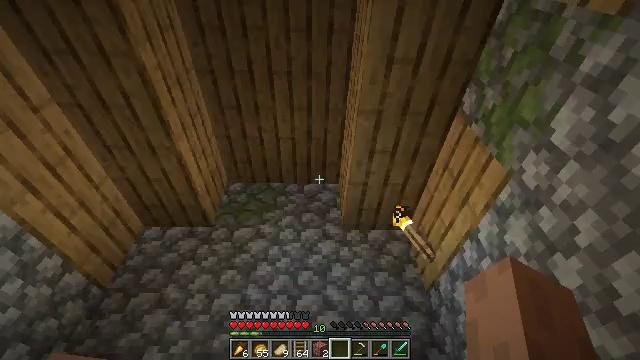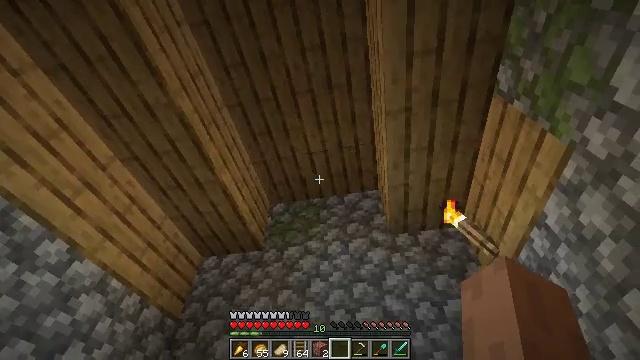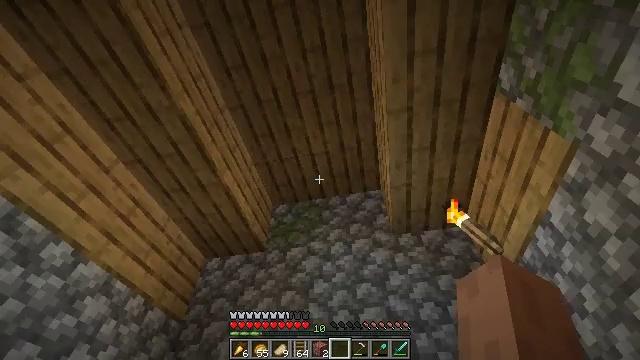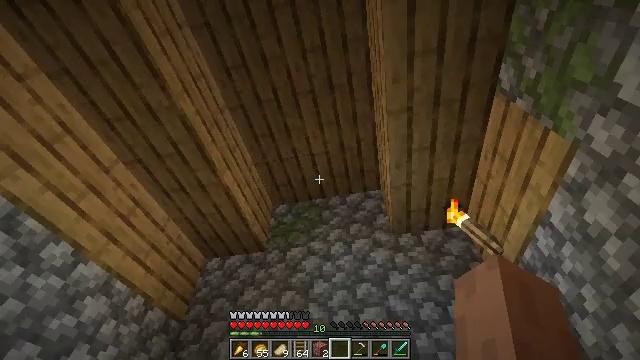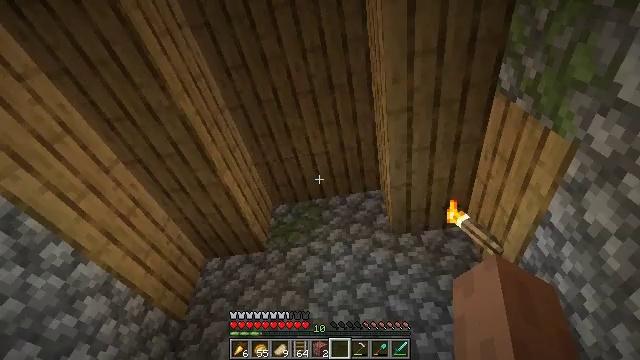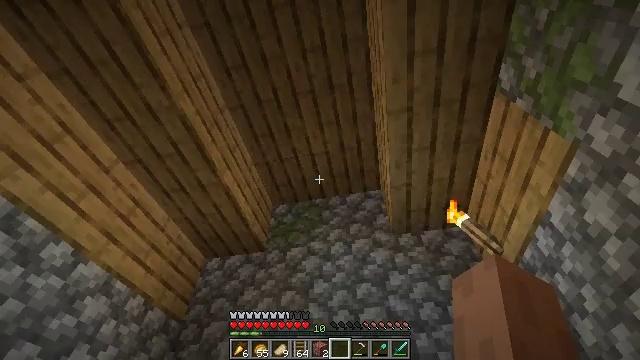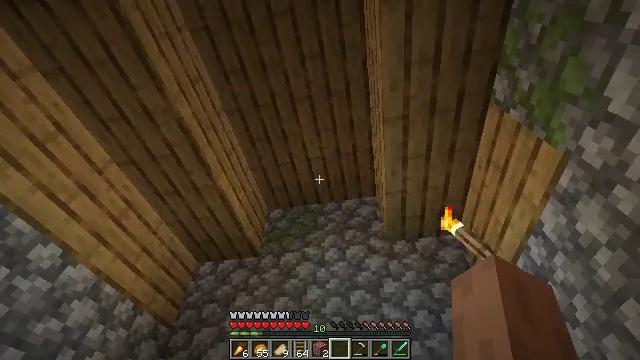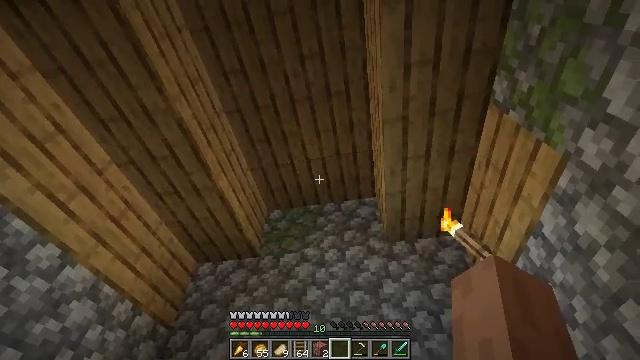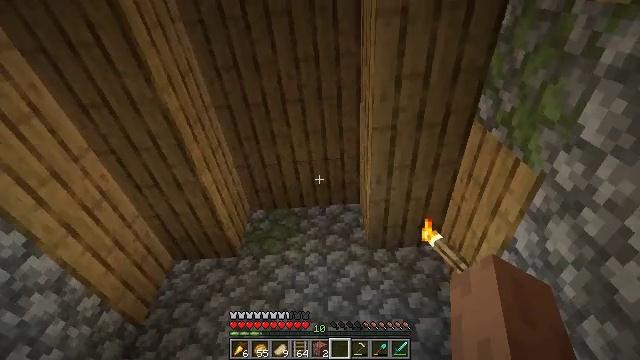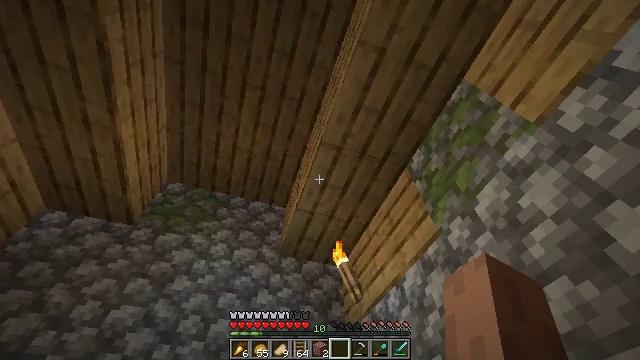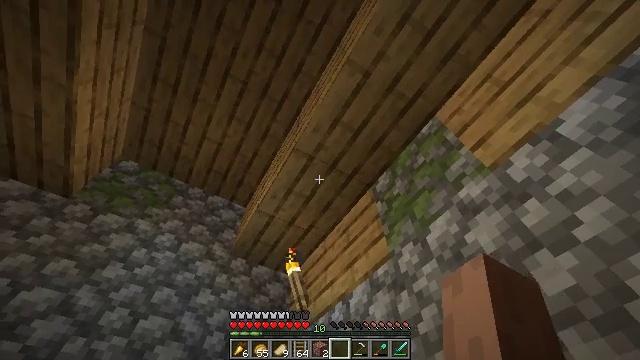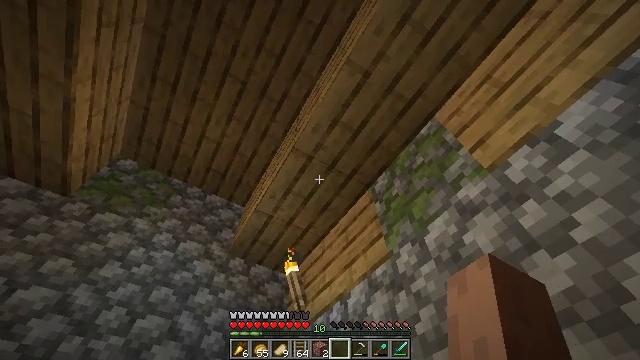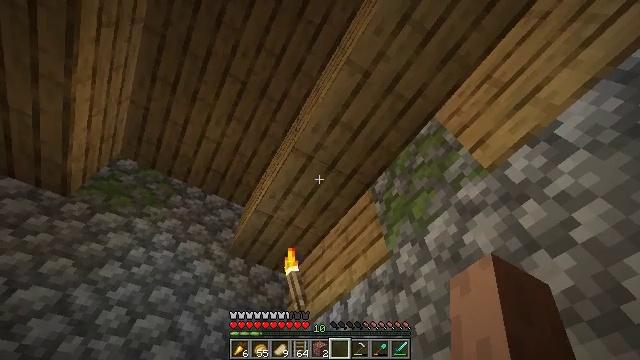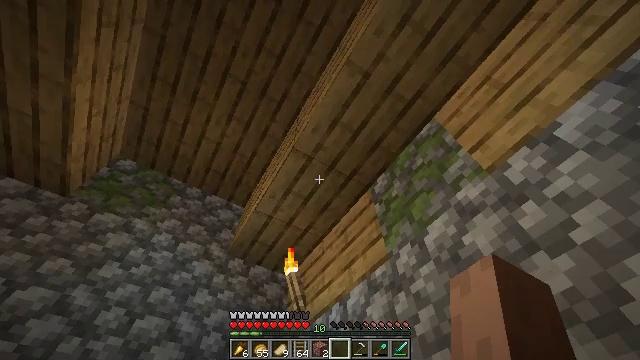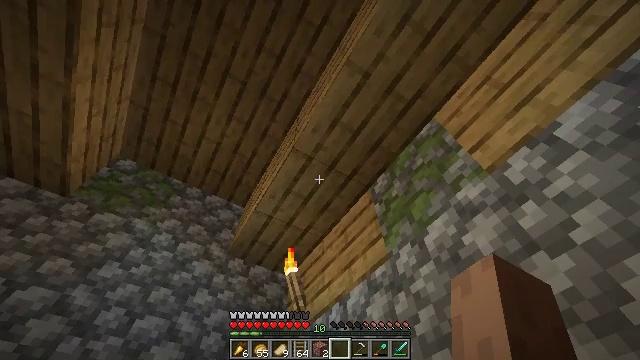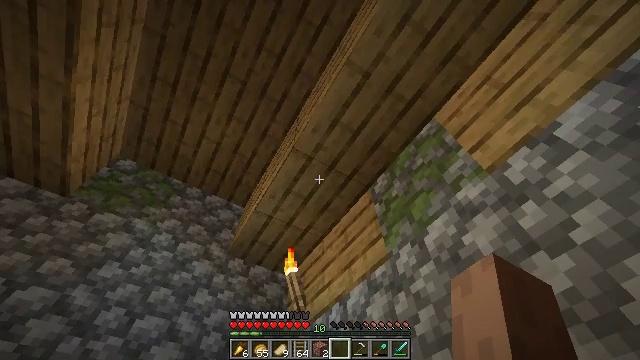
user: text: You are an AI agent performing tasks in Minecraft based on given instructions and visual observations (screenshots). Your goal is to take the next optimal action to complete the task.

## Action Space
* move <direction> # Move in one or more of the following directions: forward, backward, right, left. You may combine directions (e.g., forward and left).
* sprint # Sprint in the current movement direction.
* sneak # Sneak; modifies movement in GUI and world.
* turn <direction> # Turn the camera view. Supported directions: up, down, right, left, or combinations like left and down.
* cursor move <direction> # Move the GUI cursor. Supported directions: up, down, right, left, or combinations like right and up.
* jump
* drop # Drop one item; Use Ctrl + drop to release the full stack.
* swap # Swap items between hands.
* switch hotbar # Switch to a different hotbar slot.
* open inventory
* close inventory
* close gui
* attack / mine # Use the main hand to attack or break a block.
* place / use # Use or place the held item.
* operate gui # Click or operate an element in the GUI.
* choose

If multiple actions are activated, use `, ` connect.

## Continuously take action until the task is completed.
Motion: motion action
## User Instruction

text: Harvest mossy cobblestone for building.
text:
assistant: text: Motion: turn left and up
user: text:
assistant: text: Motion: no_op
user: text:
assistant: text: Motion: no_op
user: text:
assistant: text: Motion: no_op
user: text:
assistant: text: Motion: no_op
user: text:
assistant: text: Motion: turn right and up
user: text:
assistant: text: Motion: no_op
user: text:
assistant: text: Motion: turn right
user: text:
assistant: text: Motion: turn right
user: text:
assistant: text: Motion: turn right and up
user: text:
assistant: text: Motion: no_op
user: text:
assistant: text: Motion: no_op
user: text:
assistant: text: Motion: no_op
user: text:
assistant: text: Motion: no_op
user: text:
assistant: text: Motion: no_op
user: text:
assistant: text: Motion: no_op
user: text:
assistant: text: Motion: no_op
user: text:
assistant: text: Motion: no_op
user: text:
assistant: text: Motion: no_op
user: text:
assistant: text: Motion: no_op
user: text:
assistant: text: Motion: no_op
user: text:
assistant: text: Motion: no_op
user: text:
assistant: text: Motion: no_op
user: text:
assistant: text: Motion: no_op
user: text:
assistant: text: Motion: no_op
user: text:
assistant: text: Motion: turn right
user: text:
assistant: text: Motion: turn right
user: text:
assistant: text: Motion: turn right and down
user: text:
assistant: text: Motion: turn right and down
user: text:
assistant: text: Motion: no_op